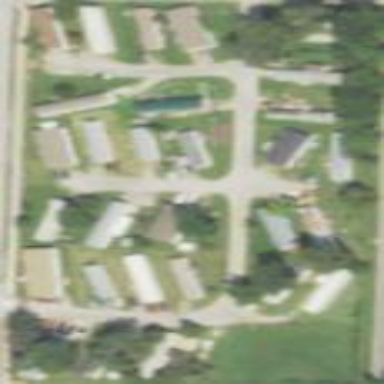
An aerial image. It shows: Residential area known as trailer park.